Interaction volume radius: 5 \u00c5
Interaction volume height: 10 \u00c5
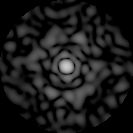
Disorder parameter: 0.8437